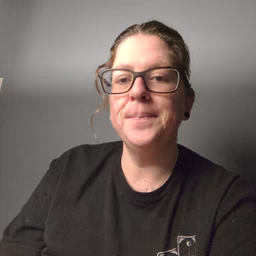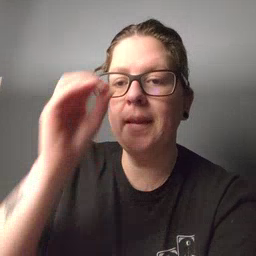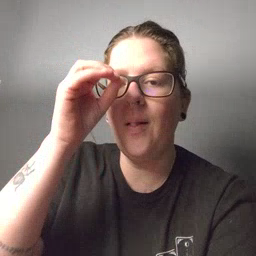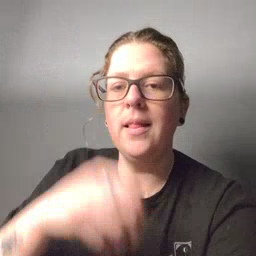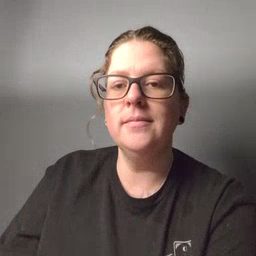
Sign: owl